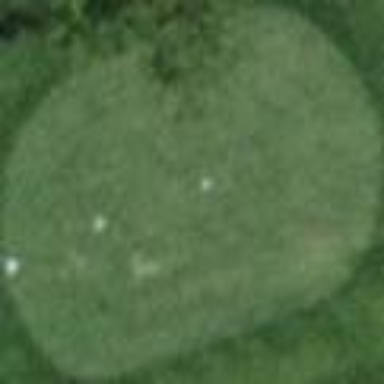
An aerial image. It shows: Grassy area designated as golf tee.